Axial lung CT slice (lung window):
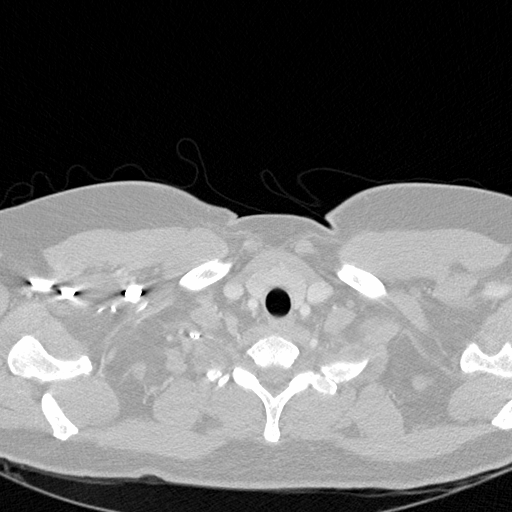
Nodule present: no